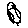
Label: bird